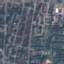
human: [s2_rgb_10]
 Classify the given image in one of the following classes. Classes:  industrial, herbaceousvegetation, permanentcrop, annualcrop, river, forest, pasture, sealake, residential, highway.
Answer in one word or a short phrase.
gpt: Residential